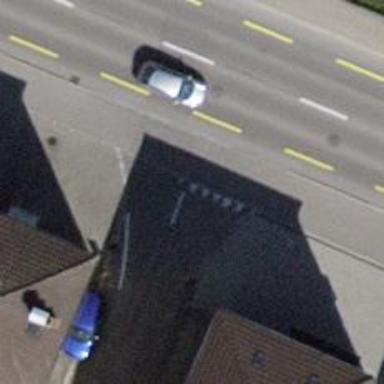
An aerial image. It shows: Road with "give way" sign.